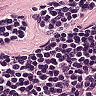
Metastatic tissue present: no